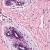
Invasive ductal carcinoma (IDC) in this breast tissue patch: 0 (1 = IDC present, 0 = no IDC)